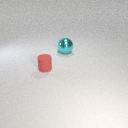
large cyan metal sphere behind small red rubber cylinder